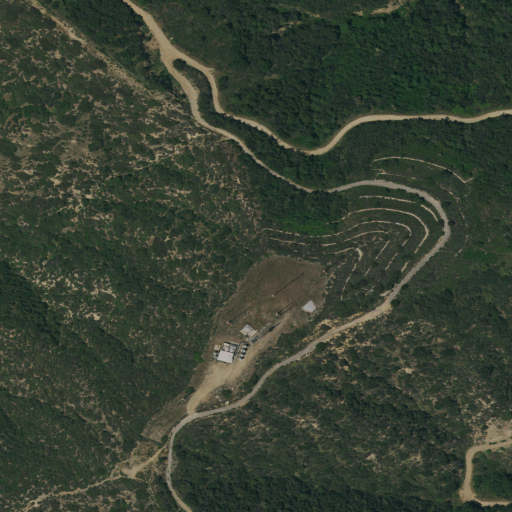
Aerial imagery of mountain in California named Tongva Peak containing shrub, evergreen forest, and open development